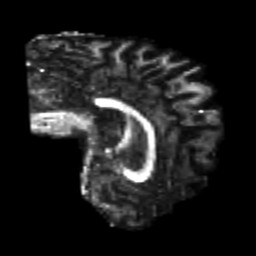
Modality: FA
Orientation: sagittal
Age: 22
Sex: male
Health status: healthy
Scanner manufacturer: philips
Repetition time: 7.386 s
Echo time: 0.08599 s